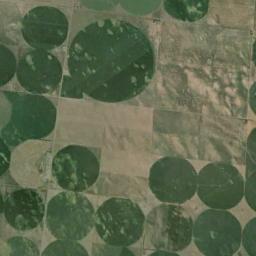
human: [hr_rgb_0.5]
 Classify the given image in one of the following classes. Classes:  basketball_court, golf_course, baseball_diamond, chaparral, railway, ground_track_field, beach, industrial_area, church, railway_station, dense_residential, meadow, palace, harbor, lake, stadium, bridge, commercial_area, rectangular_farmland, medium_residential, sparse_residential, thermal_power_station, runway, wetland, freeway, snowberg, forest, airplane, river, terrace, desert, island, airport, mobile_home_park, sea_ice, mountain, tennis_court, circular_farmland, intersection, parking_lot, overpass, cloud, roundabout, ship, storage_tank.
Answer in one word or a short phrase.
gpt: circular_farmland